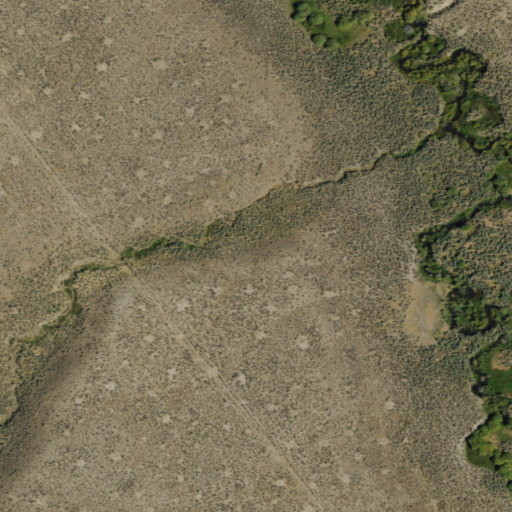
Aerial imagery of valley in Nevada named Long Canyon containing only shrub